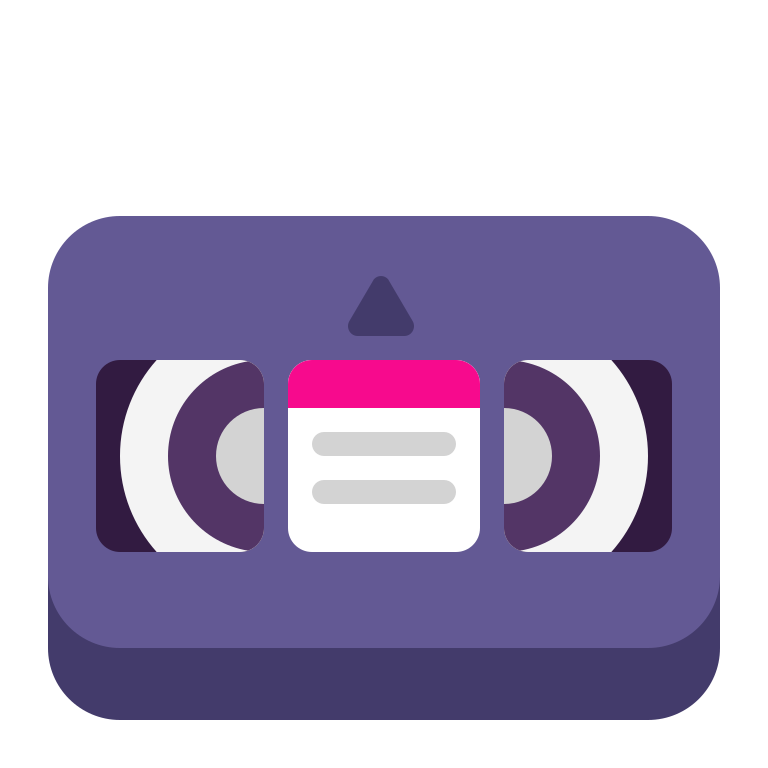
videocassette flat